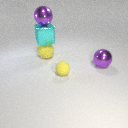
large purple metal sphere above large yellow rubber sphere